Question: I have the following layout for my database:

I'm trying to return a massive object containing all threads a user is in, .
The 'thread_participants' table is a many-to-many table for keeping track of which users are in which threads. The user can "join" or "leave" threads as they choose - this is not a thread in the sense of a forum.
I have managed to get all threads the user is in selected, but doing the reverse lookup and getting all users in that thread is beyond me. So far my code (which only selects threads given a user_id) is this:
'''
SELECT id,title,creation_date FROM 'threads'
WHERE id IN (SELECT thread_id FROM 'thread_participants' WHERE user_id = ?)
'''
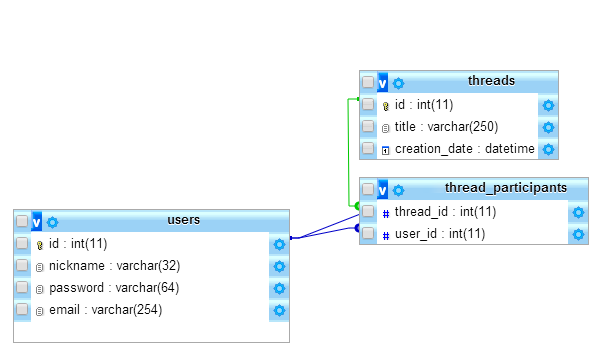
Answer: Use a second instance of 'thread_participants' and join it to 'threads', and then join to the 'users' table:
'''
SELECT t.id, t.title, t.creation_date, u.nickname, u.email
FROM 'threads' t
JOIN 'thread_participants' p
ON t.id = p.thread_id
JOIN 'users' u
ON p.user_id = u.id
WHERE t.id IN (SELECT thread_id FROM 'thread_participants' WHERE user_id = ?)
'''